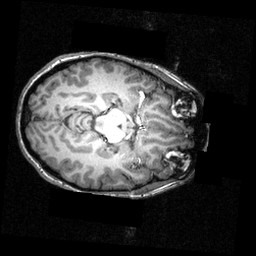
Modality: T1w
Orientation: axial
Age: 26
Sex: female
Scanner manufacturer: siemens
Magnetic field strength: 3.951 T
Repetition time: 1.5 s
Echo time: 0.00335 s